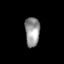
Tissue: lung
Cell type: Others
Senescence score: 0.226
Nuclear area (px): 419
Mean DAPI intensity: 150.644